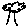
Label: tree